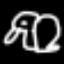
Label: frog